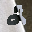
Label: 2